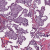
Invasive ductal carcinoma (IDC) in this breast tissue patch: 1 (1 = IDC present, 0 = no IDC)